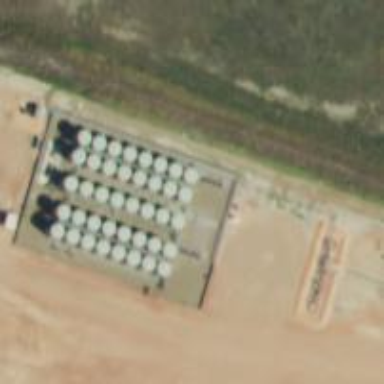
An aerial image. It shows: Storage tank that is man-made.